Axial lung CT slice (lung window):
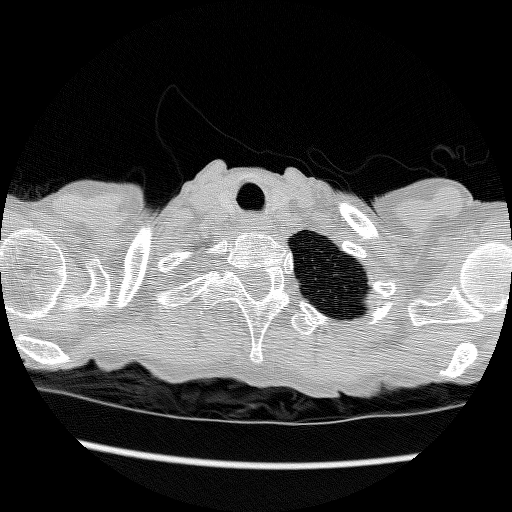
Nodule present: no